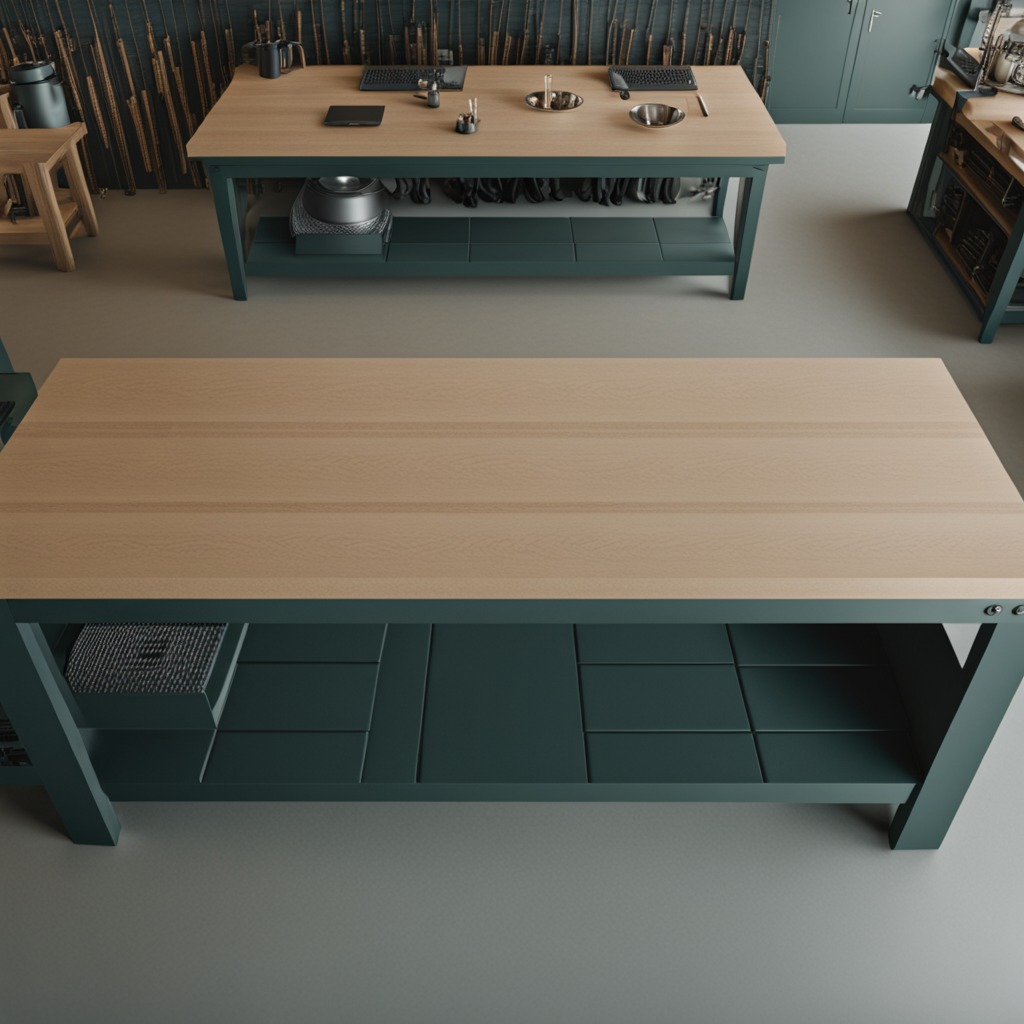
A rubber O-ring is lying on the workbench.